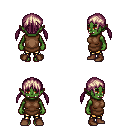
a pixel art fantasy rpg character, female body template, orc, green skin, brown tunic, gold greaves, white blonde twin-tailed hairstyle, brown shoes, four views (front, back, left, right), 2x2 character sprite sheet, small pixel art, hard edges, no anti-aliasing